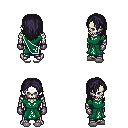
a pixel art fantasy rpg character, male body template, skeleton, sash dress, metal pants, raven long hairstyle, metal gloves, white slippers, four views (front, back, left, right), 2x2 character sprite sheet, small pixel art, hard edges, no anti-aliasing